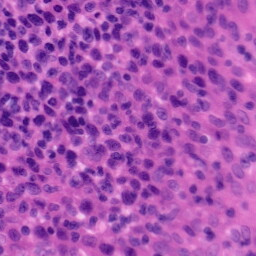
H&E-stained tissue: Tonsil